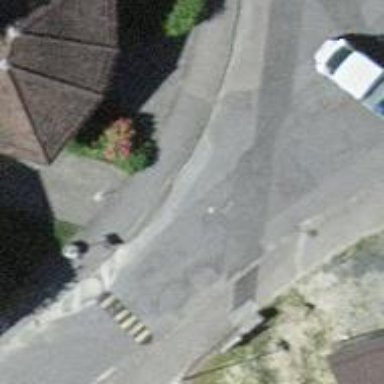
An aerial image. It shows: Kerb serving as barrier.